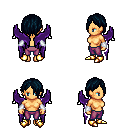
a pixel art fantasy rpg character, female body template, human, tanned skin, purple wings, magenta pants, raven bangs hairstyle, white cloth bracers, gold boots, four views (front, back, left, right), 2x2 character sprite sheet, small pixel art, hard edges, no anti-aliasing